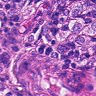
Metastatic tissue present: yes